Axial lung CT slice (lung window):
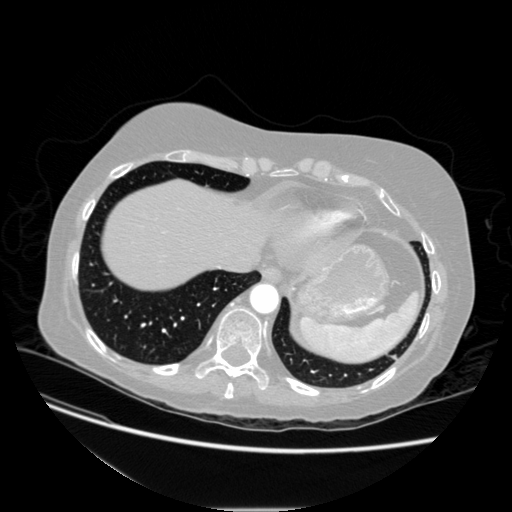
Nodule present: no